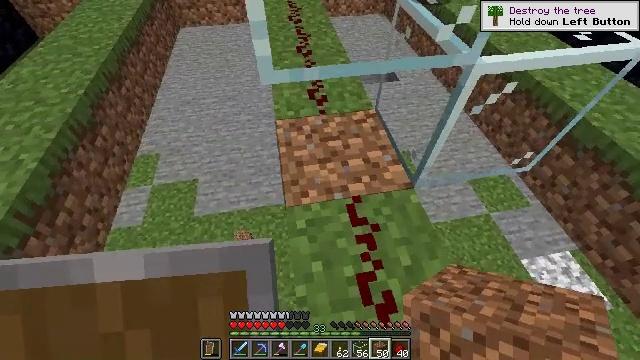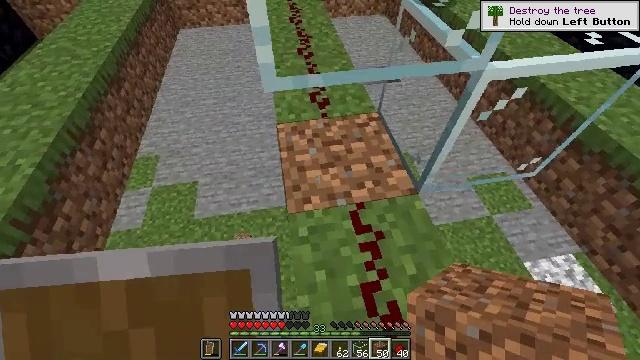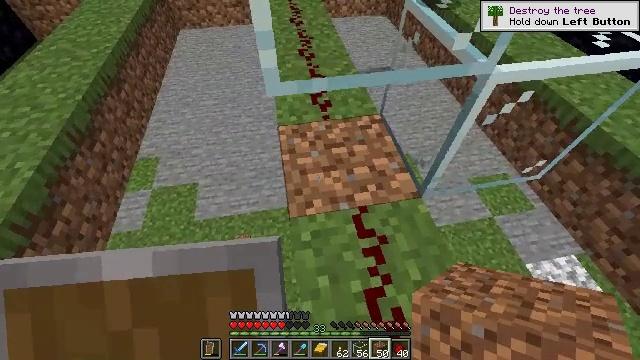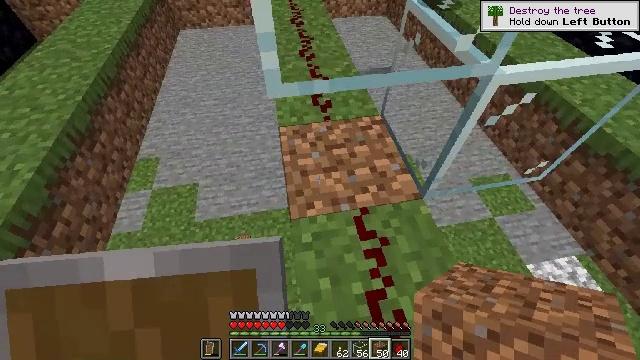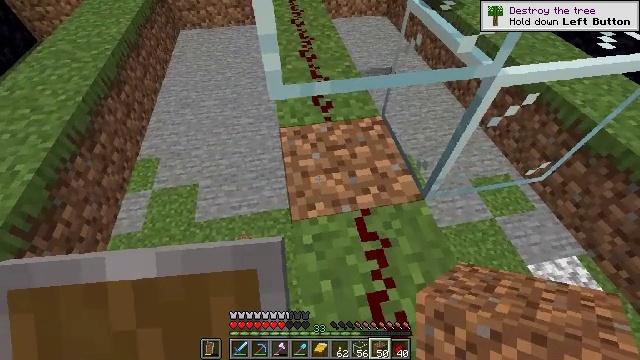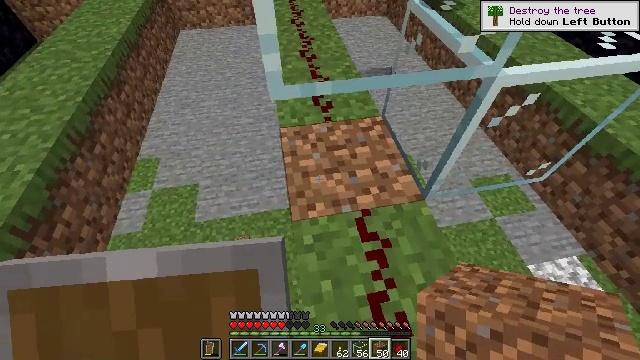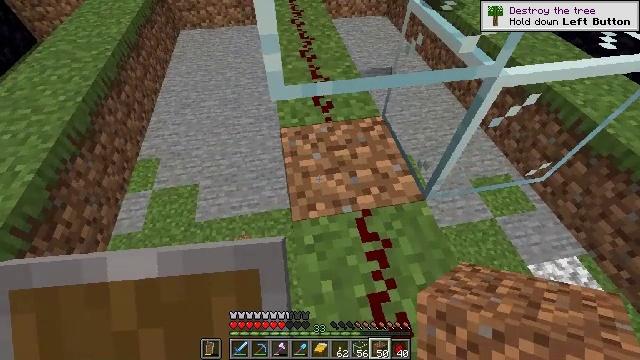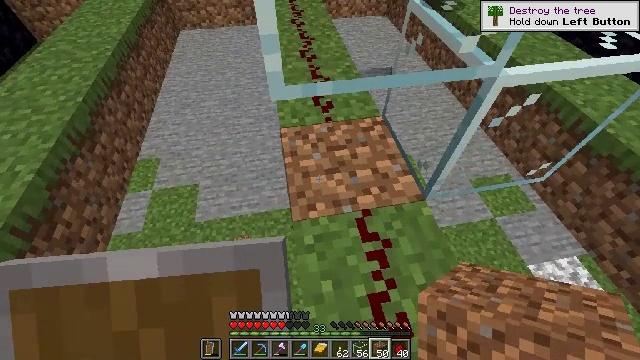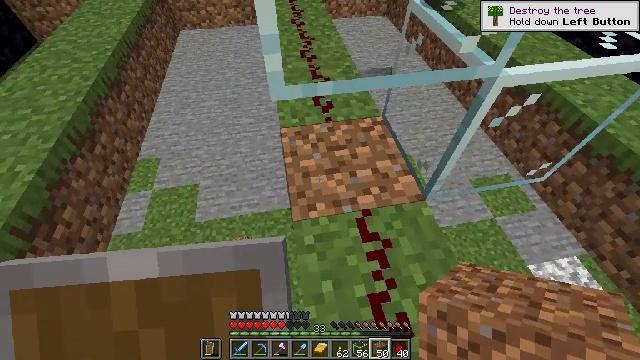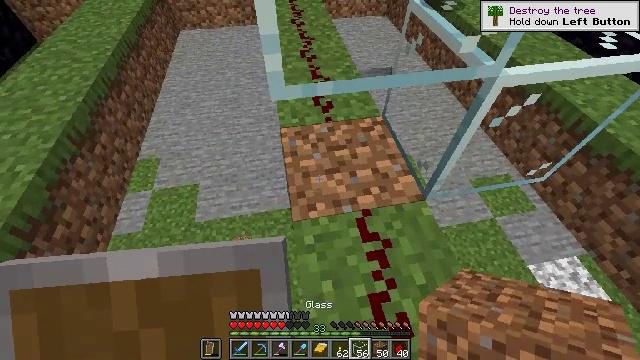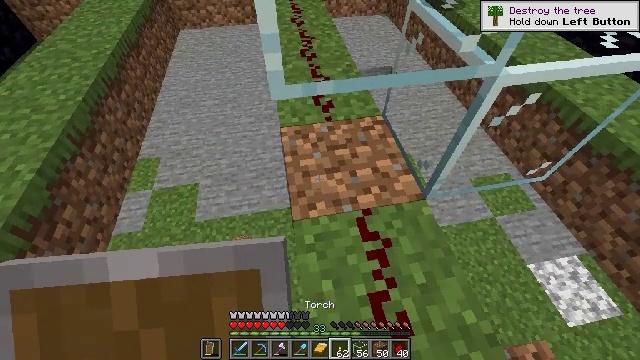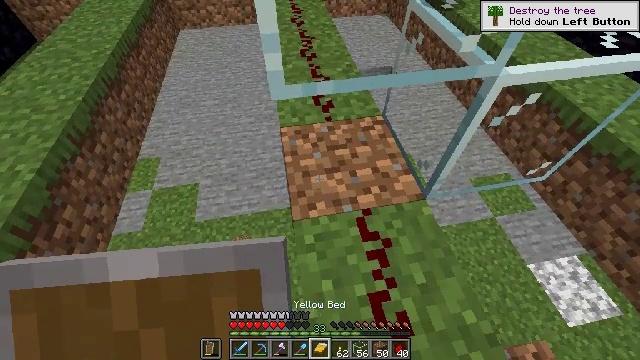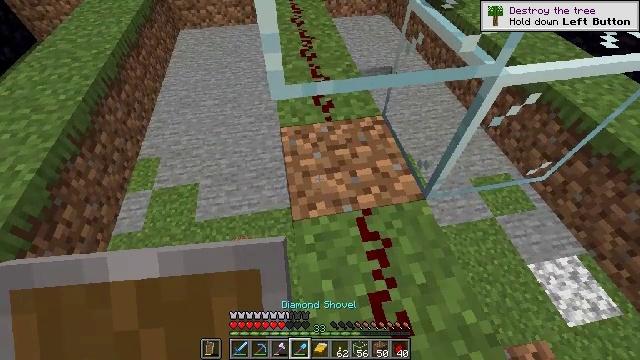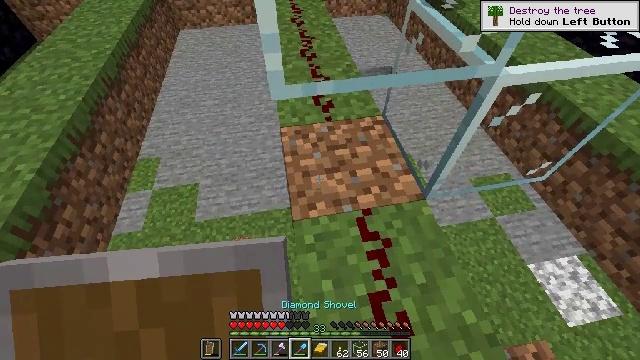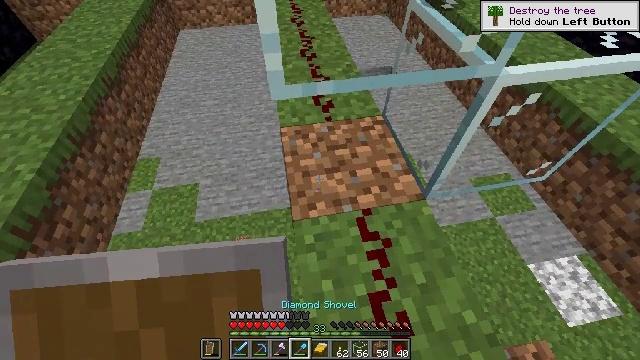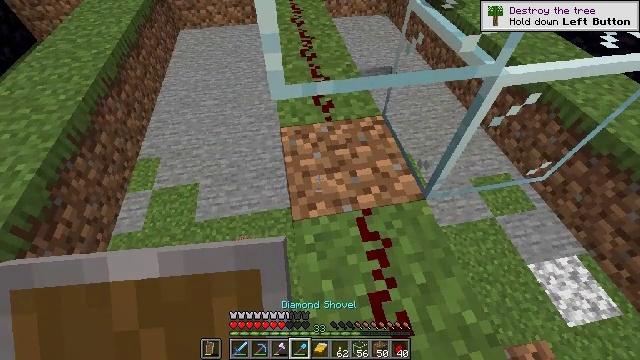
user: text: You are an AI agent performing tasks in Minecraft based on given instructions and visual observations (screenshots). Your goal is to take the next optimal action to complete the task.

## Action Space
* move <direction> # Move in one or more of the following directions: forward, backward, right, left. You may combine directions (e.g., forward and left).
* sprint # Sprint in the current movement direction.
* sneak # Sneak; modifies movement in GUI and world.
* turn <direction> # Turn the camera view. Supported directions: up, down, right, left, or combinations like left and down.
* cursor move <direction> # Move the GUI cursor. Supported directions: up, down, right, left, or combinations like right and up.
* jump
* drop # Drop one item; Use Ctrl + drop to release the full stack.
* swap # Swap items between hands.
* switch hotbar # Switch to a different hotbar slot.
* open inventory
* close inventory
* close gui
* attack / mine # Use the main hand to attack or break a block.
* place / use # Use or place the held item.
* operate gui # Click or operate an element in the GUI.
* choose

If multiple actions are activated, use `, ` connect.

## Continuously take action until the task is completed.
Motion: motion action
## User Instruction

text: Mine grass block from the ground.
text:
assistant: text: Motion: no_op
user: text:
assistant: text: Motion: no_op
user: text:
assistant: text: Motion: no_op
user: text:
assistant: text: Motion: no_op
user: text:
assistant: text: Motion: no_op
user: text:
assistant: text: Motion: no_op
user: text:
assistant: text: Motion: no_op
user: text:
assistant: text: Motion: no_op
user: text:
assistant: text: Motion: no_op
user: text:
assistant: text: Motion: no_op
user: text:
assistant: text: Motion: no_op
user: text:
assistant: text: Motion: no_op
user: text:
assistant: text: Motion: no_op
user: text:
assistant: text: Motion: no_op
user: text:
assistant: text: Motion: no_op
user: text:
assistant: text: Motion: no_op
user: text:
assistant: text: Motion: no_op
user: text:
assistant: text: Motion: no_op
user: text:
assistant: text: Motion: no_op
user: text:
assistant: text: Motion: no_op
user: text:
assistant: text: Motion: no_op
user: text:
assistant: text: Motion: turn left
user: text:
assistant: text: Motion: no_op
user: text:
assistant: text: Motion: attack / mine
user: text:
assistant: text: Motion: attack / mine
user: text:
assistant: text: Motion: no_op
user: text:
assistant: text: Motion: no_op
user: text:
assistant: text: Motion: turn down
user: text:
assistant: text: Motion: turn down
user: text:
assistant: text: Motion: no_op